Brain MRI, t2w sequence, axial 2D slice.
Patient: age 45, sex F, weight 95 kg, height 1.95 m
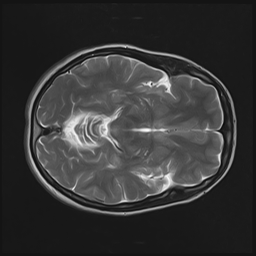